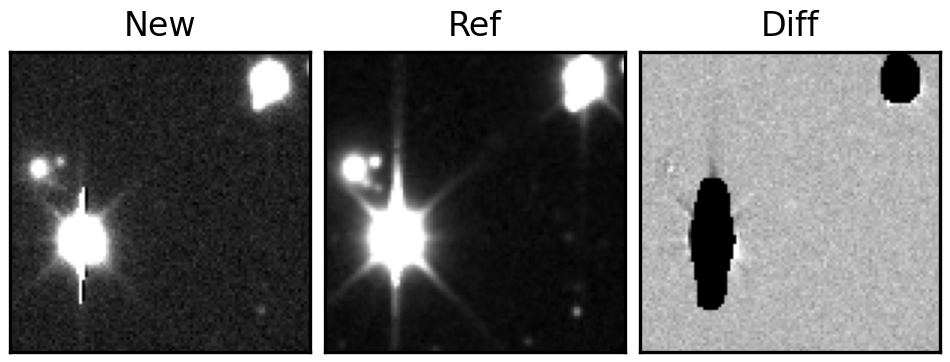
Label: real